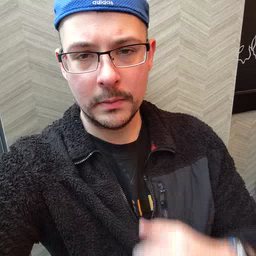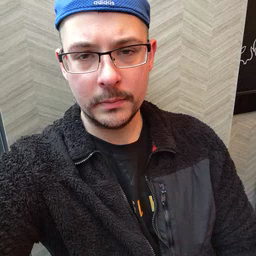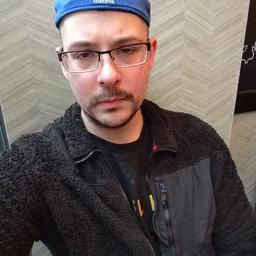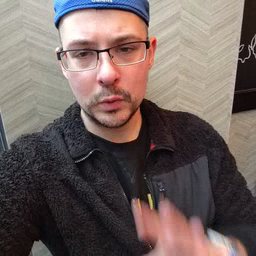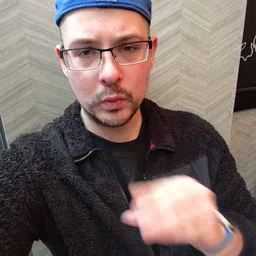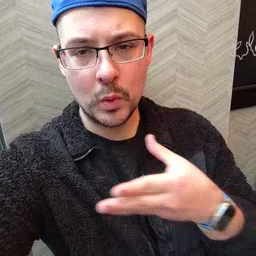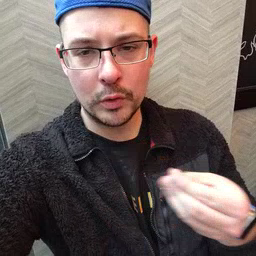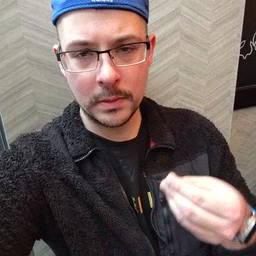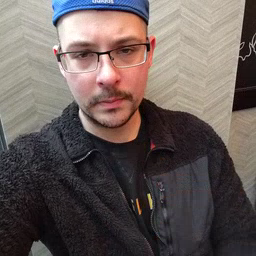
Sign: story